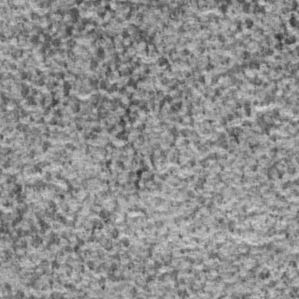
Label: frost